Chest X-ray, PA view. Patient: 34 years old, sex F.
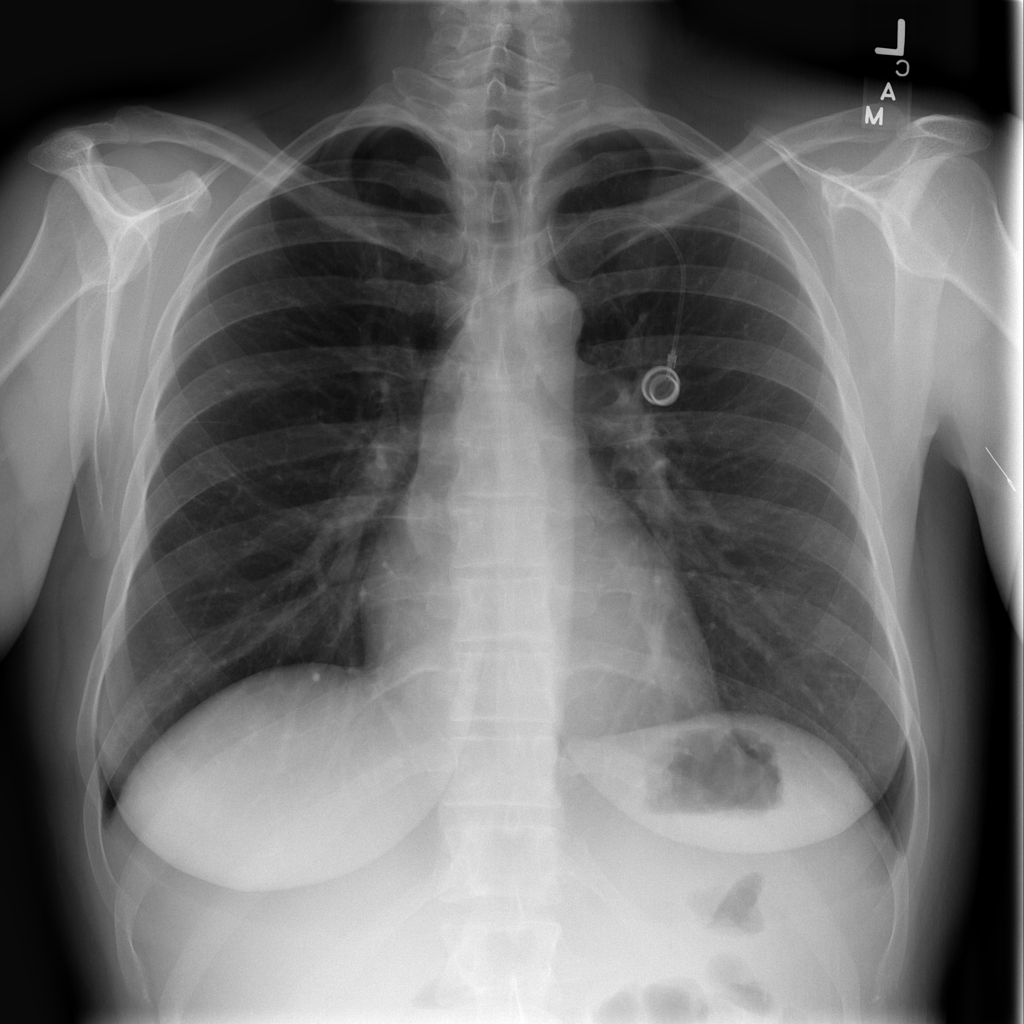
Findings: No Finding